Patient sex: F
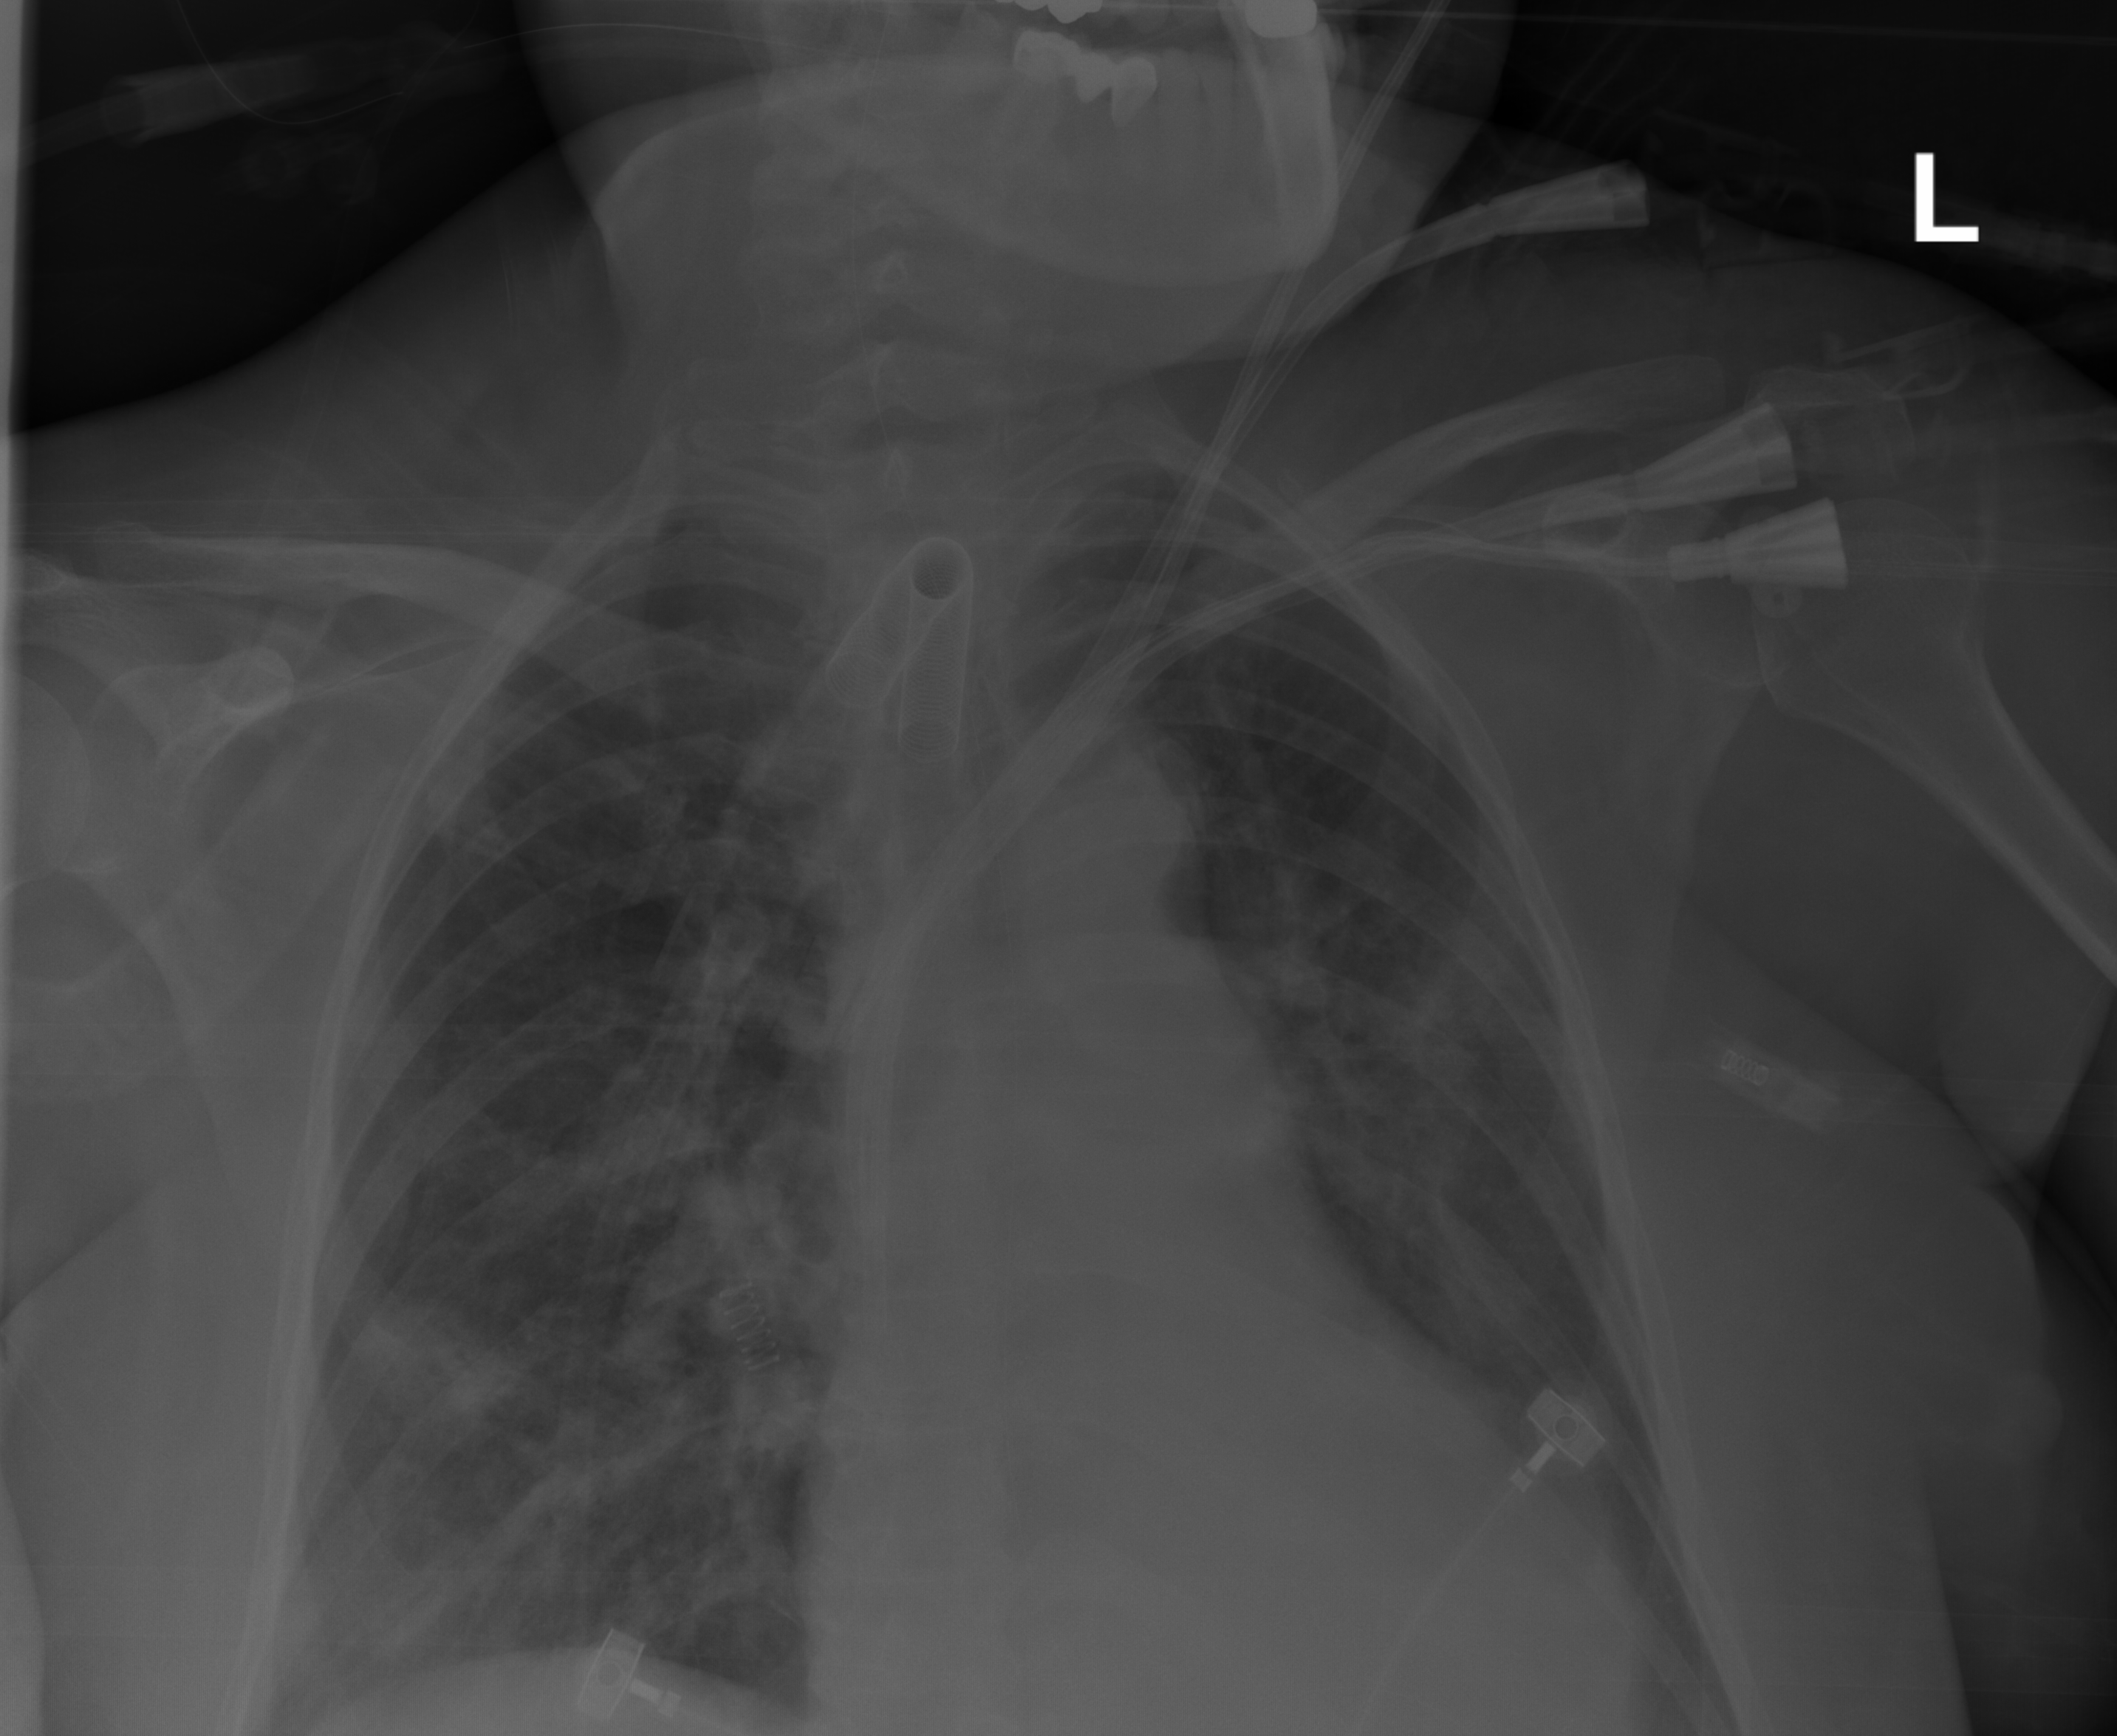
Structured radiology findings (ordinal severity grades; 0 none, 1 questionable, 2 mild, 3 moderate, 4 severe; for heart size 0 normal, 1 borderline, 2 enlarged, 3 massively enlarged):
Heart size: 0
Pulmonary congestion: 0
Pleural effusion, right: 0
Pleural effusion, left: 0
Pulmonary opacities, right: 2
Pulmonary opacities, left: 2
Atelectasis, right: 2
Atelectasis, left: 2